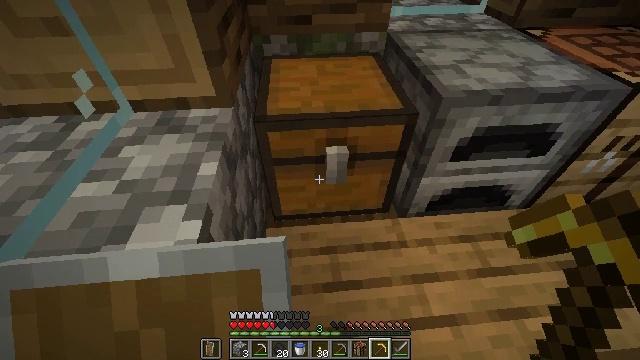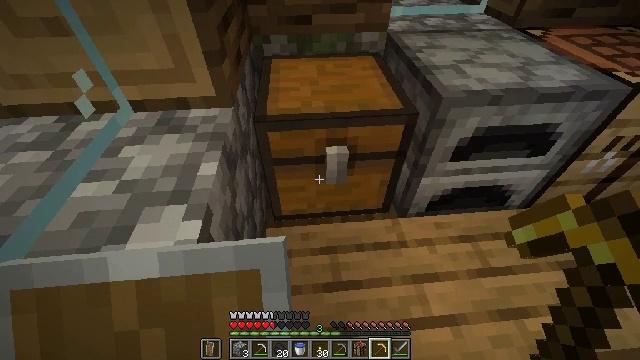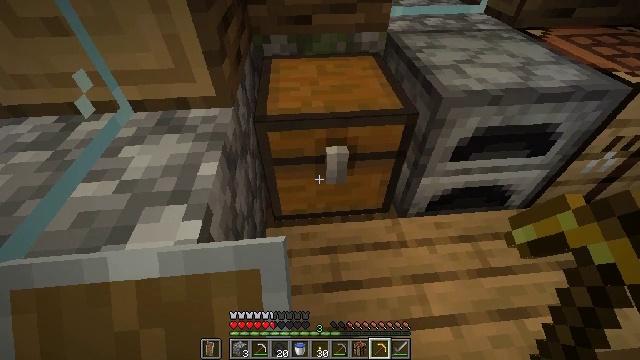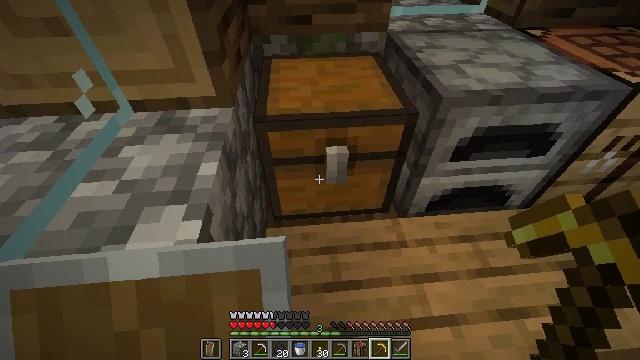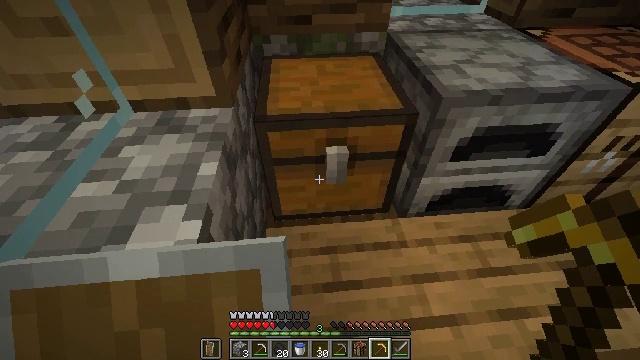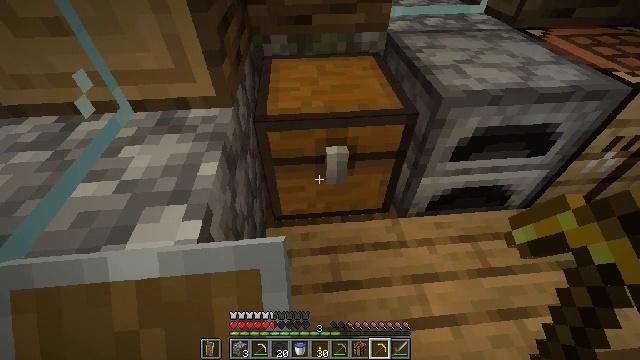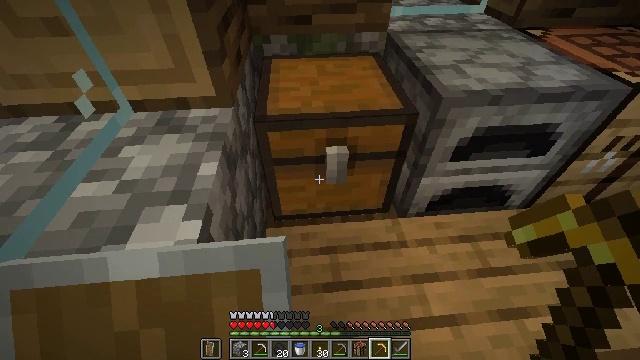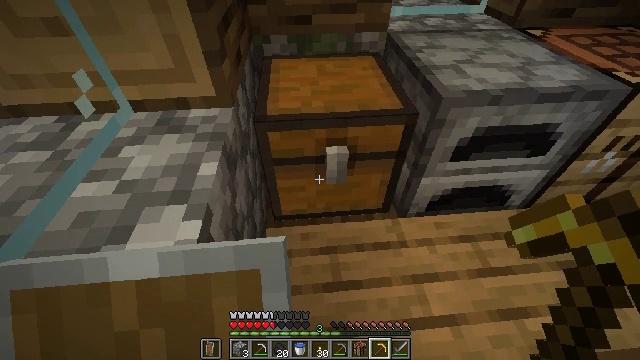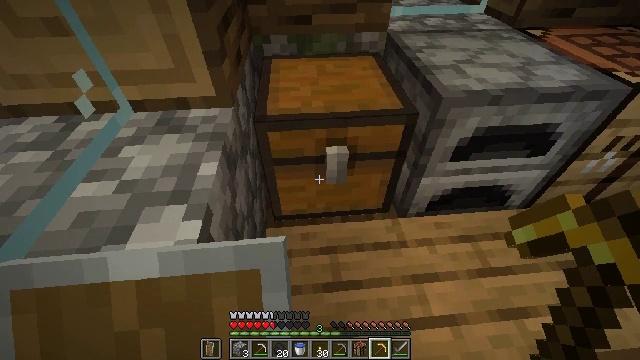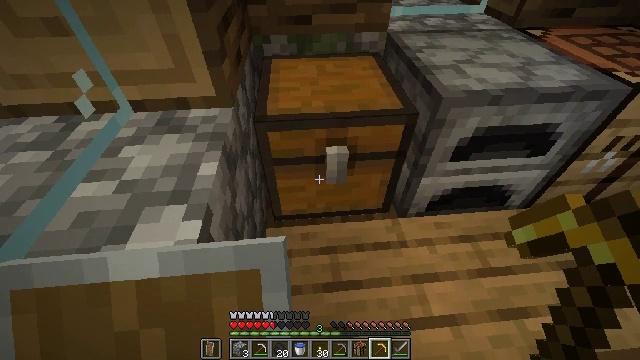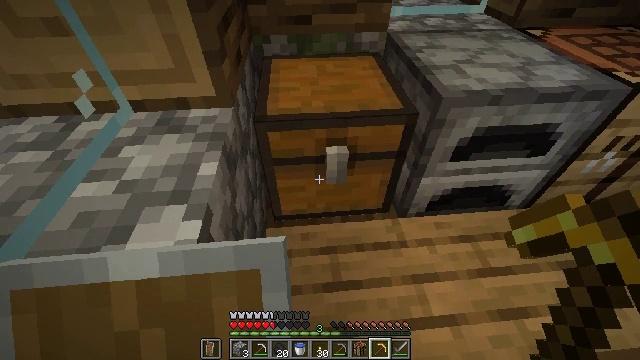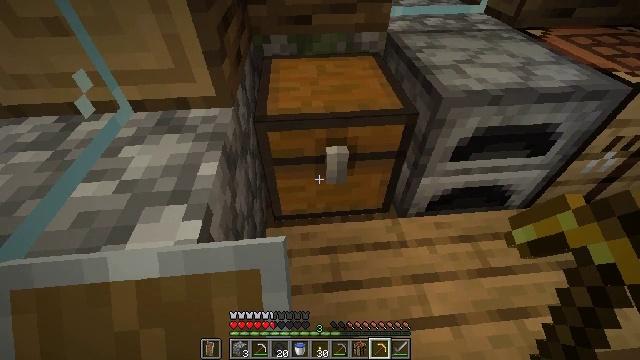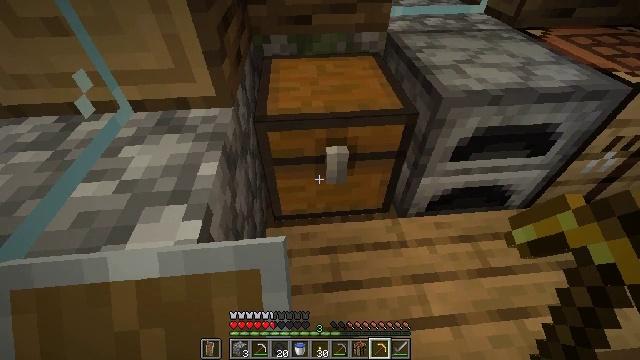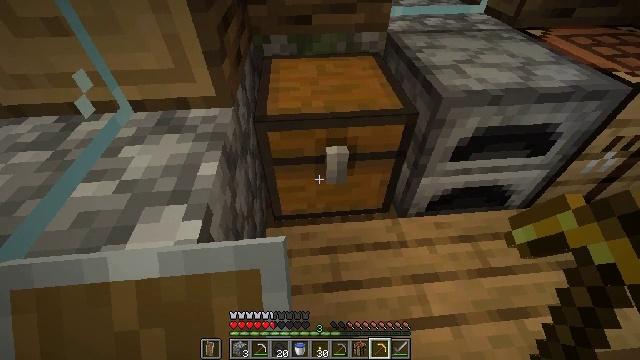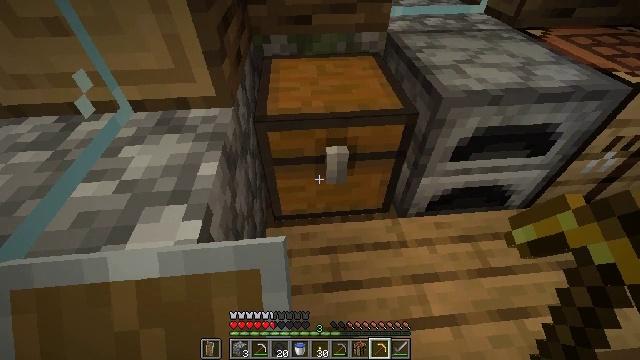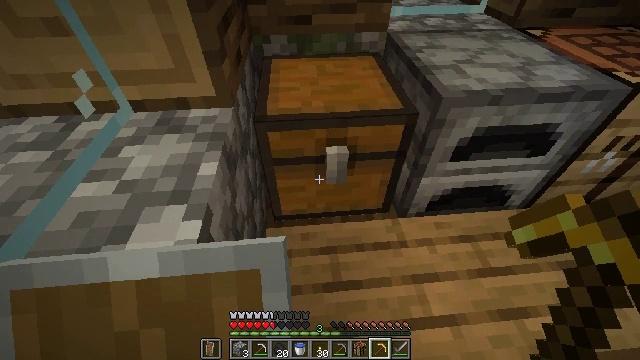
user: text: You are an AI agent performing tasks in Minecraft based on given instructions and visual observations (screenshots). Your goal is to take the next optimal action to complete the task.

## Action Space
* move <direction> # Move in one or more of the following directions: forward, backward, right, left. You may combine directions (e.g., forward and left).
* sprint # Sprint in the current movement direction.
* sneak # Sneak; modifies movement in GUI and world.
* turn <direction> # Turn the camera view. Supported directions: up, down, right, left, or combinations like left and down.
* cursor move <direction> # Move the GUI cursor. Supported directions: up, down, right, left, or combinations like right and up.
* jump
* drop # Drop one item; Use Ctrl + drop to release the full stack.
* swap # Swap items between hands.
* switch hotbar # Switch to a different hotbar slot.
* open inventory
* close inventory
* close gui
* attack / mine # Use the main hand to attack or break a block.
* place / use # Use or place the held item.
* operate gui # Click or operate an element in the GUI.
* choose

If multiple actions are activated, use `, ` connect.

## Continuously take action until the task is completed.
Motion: motion action
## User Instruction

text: Collect the grass from the surface.
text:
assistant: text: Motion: no_op
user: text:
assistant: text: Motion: no_op
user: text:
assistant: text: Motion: no_op
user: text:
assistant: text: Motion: no_op
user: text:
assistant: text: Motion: no_op
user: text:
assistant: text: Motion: no_op
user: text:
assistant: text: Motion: no_op
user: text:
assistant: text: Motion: no_op
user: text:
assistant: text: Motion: no_op
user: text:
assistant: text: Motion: no_op
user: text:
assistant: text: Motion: sprint
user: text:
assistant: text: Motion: sprint
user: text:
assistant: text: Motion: sprint
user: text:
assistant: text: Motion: sprint
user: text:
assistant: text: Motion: sprint
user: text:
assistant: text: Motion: sprint
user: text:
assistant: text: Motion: sprint
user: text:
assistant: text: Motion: sprint
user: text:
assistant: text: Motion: sprint
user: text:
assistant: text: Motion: sprint
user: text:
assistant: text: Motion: sprint
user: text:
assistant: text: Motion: sprint
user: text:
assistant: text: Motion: sprint
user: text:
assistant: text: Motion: sprint
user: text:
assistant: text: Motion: sprint
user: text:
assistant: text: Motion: sprint
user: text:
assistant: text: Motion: sprint
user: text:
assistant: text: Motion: sprint
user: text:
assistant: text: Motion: sprint
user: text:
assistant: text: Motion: sprint